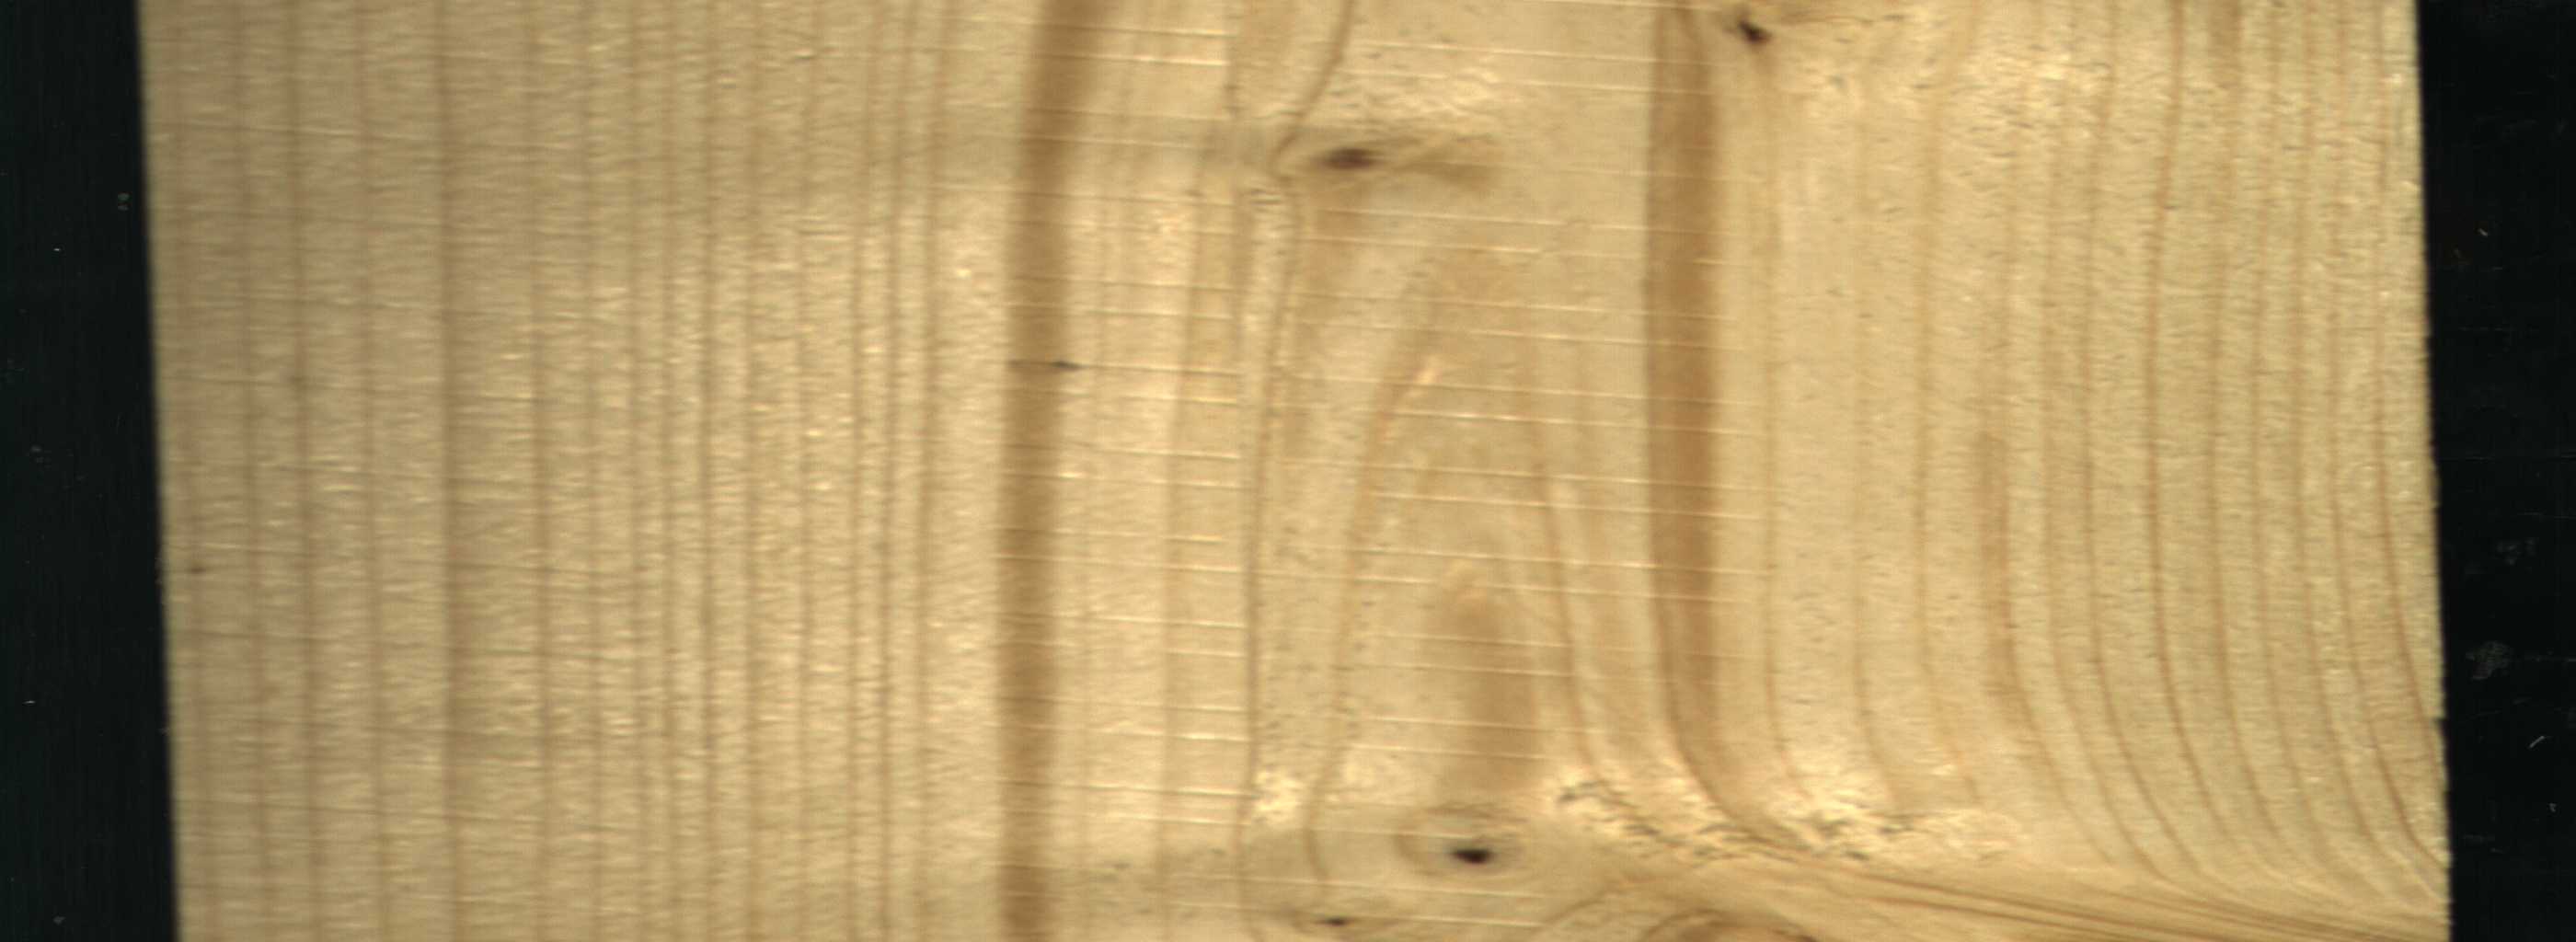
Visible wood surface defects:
Quartzity
Quartzity
Live_Knot
Live_Knot
Live_Knot
Live_Knot